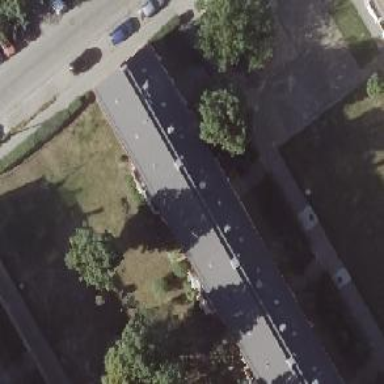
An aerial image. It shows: Residential apartments building.